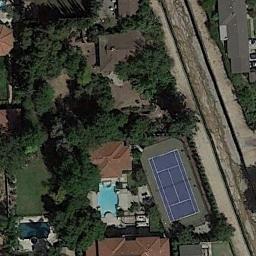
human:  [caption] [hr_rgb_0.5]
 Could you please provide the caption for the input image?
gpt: The tennis court is on the grass next to some buildings and trees .

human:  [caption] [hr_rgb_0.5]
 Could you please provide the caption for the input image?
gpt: There is a small tennis court in the lower right corner .

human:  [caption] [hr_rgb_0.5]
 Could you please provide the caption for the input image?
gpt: Tennis court and swimming pool in the middle of a residential area surrounded by trees .

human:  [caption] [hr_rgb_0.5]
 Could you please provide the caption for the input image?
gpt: Many trees are around the tennis court .

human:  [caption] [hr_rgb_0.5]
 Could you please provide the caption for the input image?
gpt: There are some green trees and buildings beside the tennis court .